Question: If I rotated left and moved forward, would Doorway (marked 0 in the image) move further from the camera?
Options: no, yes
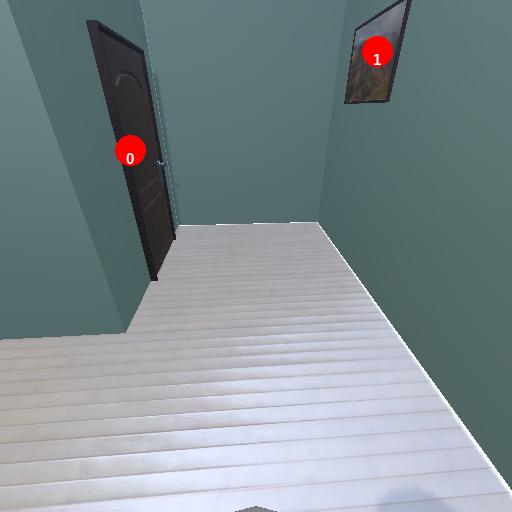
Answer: no